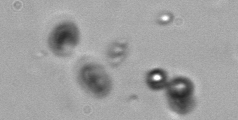
Label: Phaeocystis